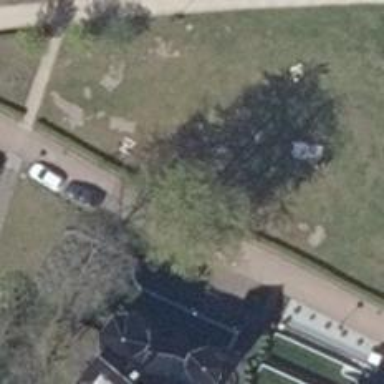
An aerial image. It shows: Deciduous broadleaved tree in park.